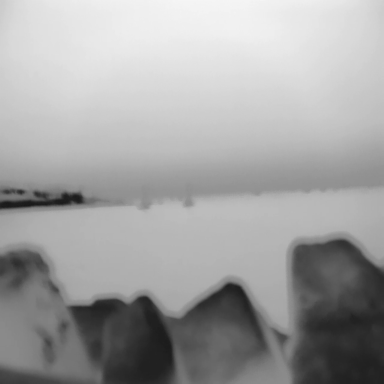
There are two sailboats in the infrared image.